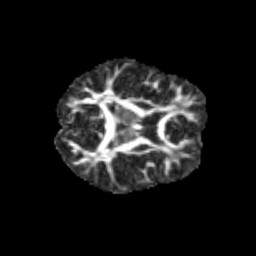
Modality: FA
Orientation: axial
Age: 11
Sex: female
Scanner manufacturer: siemens
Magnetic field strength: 3 T
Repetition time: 3.8 s
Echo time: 0.07 s